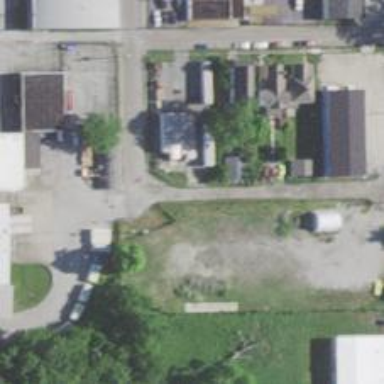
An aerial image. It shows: Alley classified as service road.